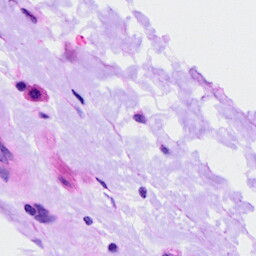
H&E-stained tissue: Ovarian